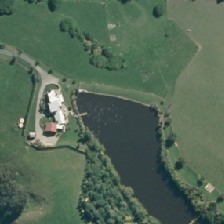
Land cover: lake_pond